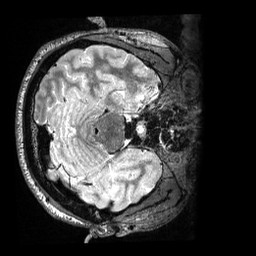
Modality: T2w
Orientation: axial
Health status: healthy
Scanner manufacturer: siemens
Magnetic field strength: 3 T
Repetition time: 3.2 s
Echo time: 0.565 s